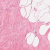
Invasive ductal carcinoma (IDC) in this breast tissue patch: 0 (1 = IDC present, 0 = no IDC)